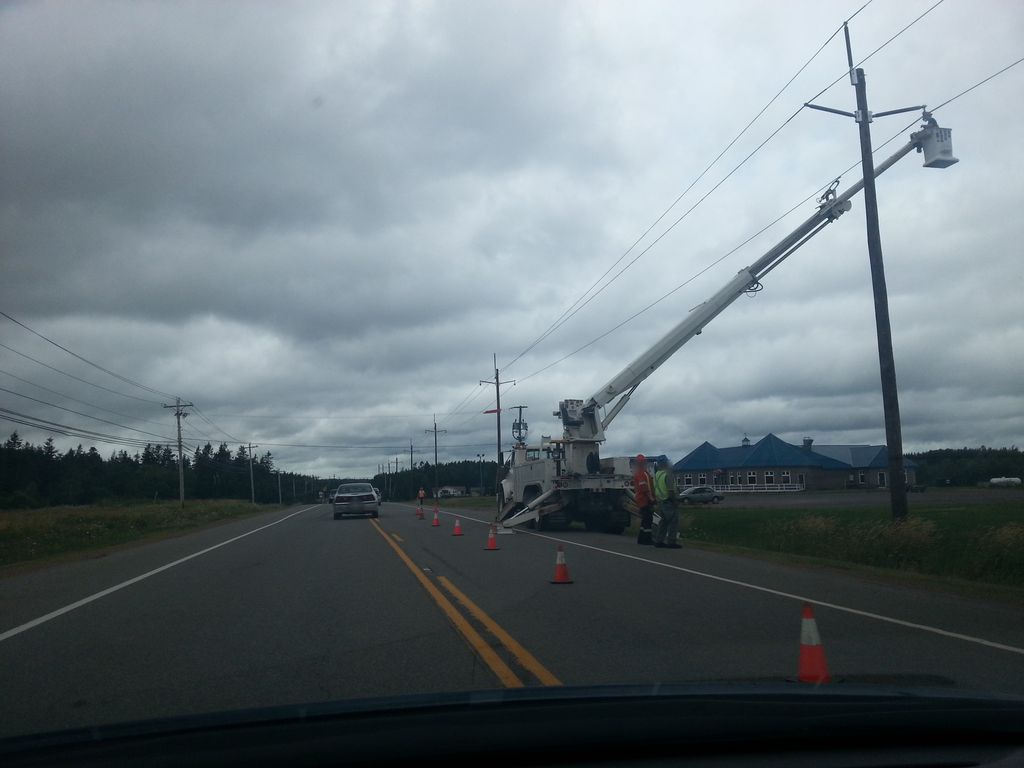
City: charlottetown